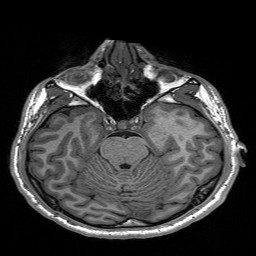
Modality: T1w
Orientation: coronal
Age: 20
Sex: male
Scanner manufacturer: siemens
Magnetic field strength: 3 T
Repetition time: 2.3 s
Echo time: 0.00197 s